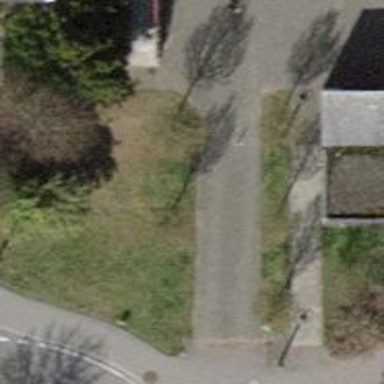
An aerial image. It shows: Bollard barrier.